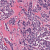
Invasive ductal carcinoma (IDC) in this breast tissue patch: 1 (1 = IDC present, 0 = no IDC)